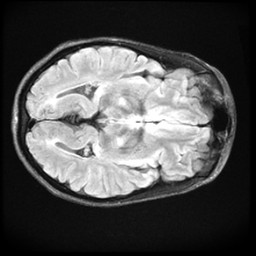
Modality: FLAIR
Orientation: axial
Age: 42
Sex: female
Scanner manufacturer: ge
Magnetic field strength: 3 T
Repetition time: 11 s
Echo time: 0.1497 s